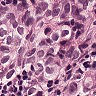
Metastatic tissue present: yes